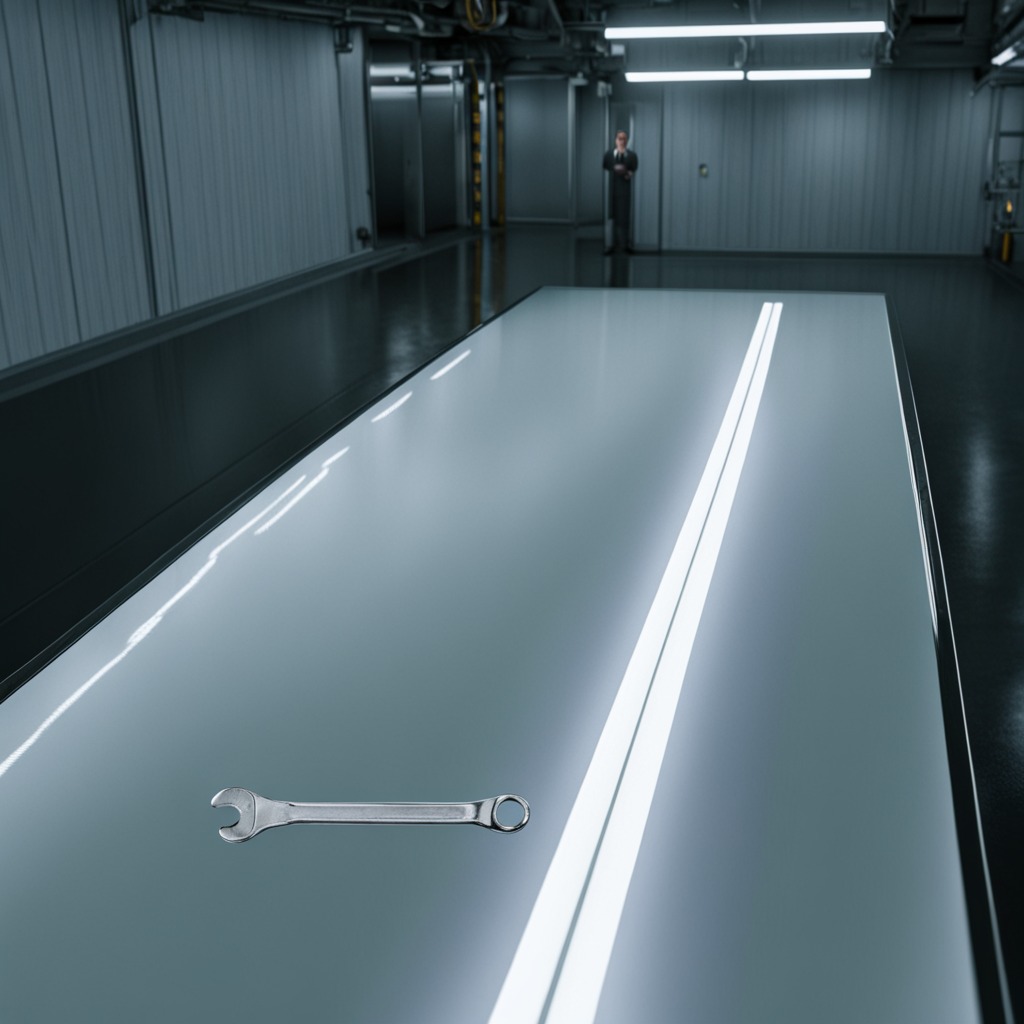
An wrench is lying on a high-gloss table in a ship maintenance bay.